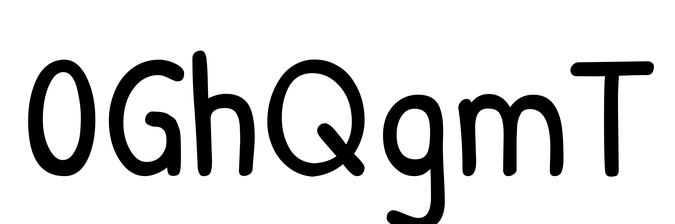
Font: PatrickHand-Regular